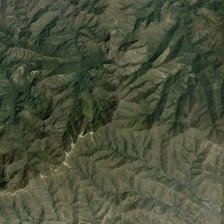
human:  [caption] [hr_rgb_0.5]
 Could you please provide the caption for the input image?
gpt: it is a piece of green mountain .

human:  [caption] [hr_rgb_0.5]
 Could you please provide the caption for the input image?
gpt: it is a piece of green mountain .

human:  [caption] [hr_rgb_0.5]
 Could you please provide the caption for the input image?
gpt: it is a piece of green mountain .

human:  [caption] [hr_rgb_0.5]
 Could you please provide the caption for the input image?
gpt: it is a piece of green mountain .

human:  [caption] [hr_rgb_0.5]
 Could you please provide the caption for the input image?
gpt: it is a piece of green mountain .